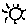
Label: sun